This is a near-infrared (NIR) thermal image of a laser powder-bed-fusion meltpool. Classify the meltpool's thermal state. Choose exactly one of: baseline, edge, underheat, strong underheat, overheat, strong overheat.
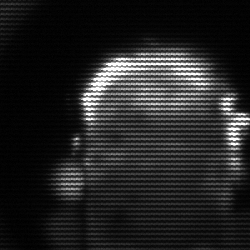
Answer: baseline